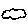
Label: cloud